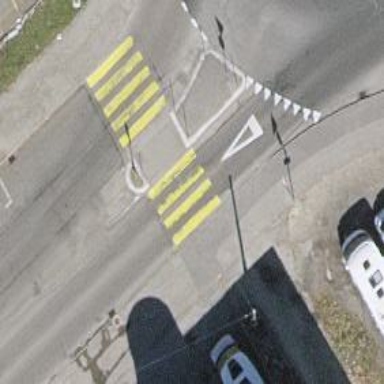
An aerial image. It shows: Zebra crossing with crossing island.